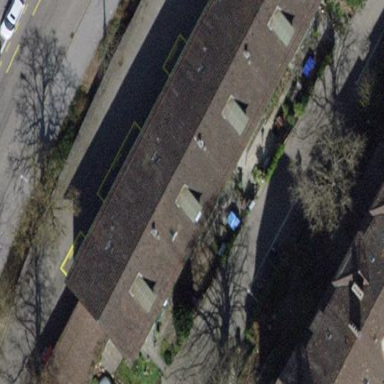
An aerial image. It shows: Industrial building with hipped tile roof.